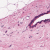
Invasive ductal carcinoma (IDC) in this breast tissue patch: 0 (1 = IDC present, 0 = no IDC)